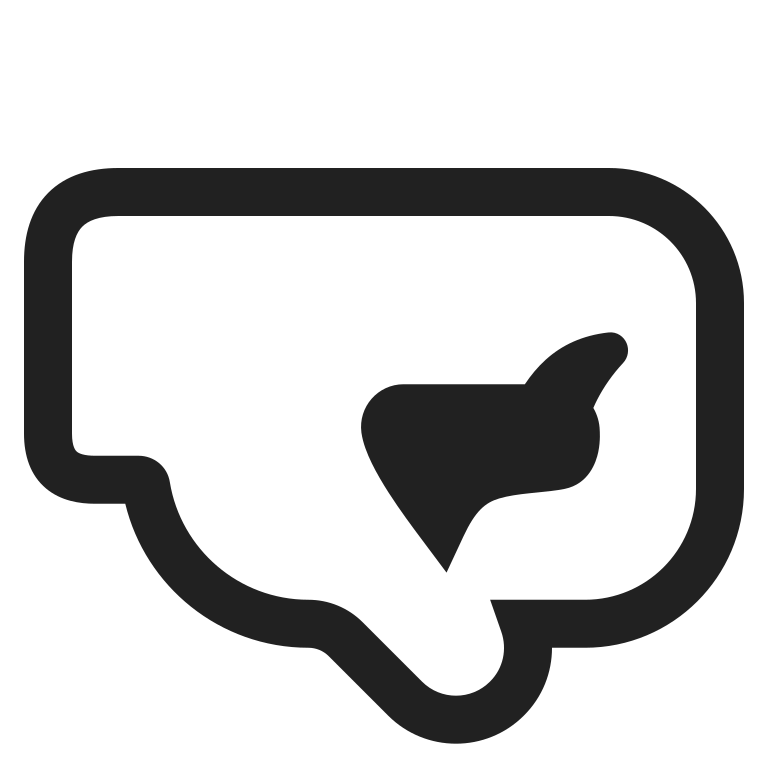
right facing fist high contrast default